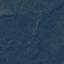
Land use / land cover class: Forest